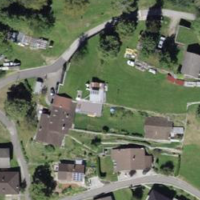
EUNIS habitat code: 55
Species observed at this site:
Turdus merula